A time-domain waveform of one vibration snapshot from a rolling-element bearing is shown. What is the most likely bearing condition (normal, inner_race, outer_race, ball)?
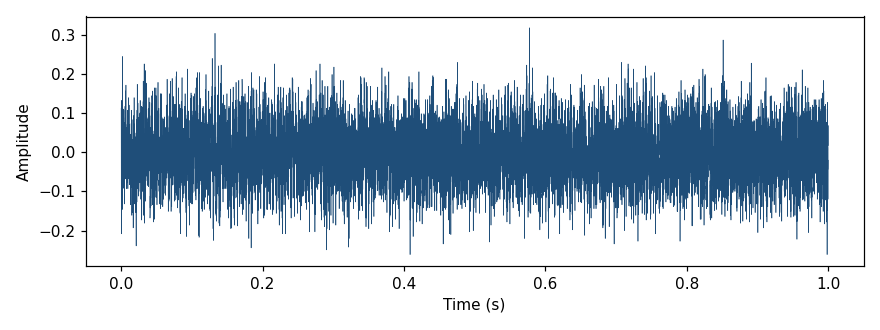
Answer: normal